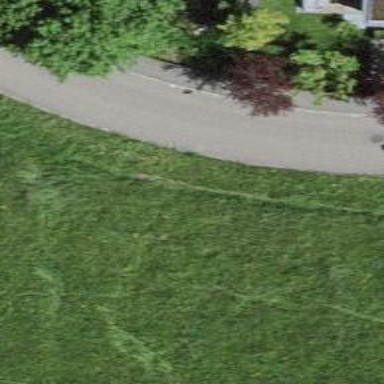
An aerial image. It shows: Asphalt residential road with opposite cycleway.